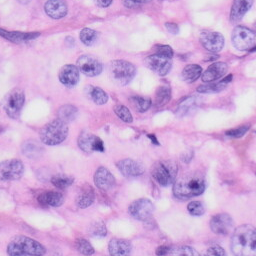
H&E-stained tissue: Skin